Interaction volume radius: 10 \u00c5
Interaction volume height: 15 \u00c5
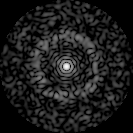
Disorder parameter: 0.834